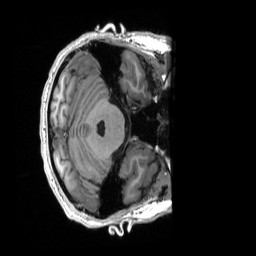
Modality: T1w
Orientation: axial
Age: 22
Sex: male
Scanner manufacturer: siemens
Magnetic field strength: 3 T
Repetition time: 2.53 s
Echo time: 0.0033 s